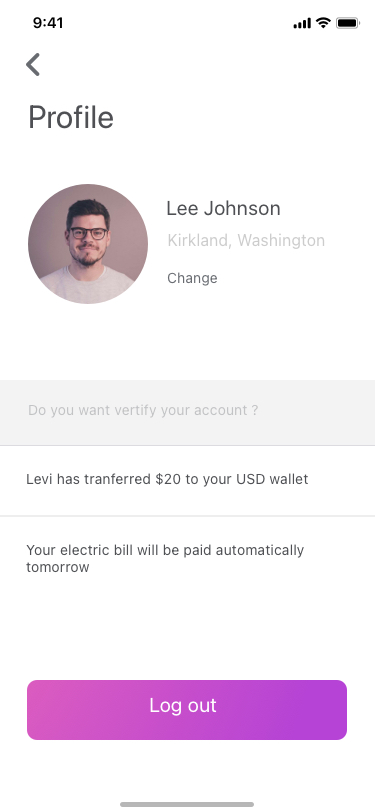
Text in this UI design:
Do you want vertify your account ?
Your electric bill will be paid automatically tomorrow
Levi has tranferred $20 to your USD wallet
Change
 Kirkland, Washington
Lee Johnson
Log out
Profile